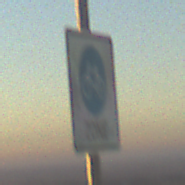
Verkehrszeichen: BeginnFahrradzone
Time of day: SunriseSunset
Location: Outdoor (Nature)
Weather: Clear
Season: NotSpecified
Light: Natural